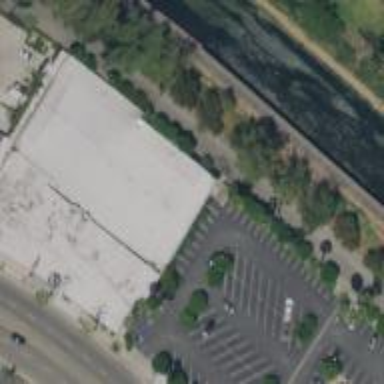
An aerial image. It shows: Building that houses bowling alley.